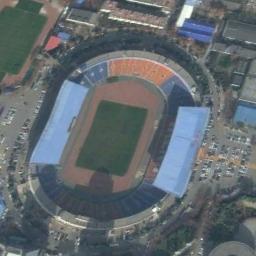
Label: stadium